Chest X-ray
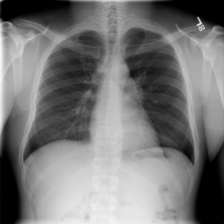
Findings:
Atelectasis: negative
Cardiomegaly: negative
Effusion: negative
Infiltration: negative
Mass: negative
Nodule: negative
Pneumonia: negative
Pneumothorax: negative
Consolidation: negative
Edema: negative
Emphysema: negative
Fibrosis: negative
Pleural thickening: negative
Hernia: negative